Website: crate-barrel
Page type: account-selection
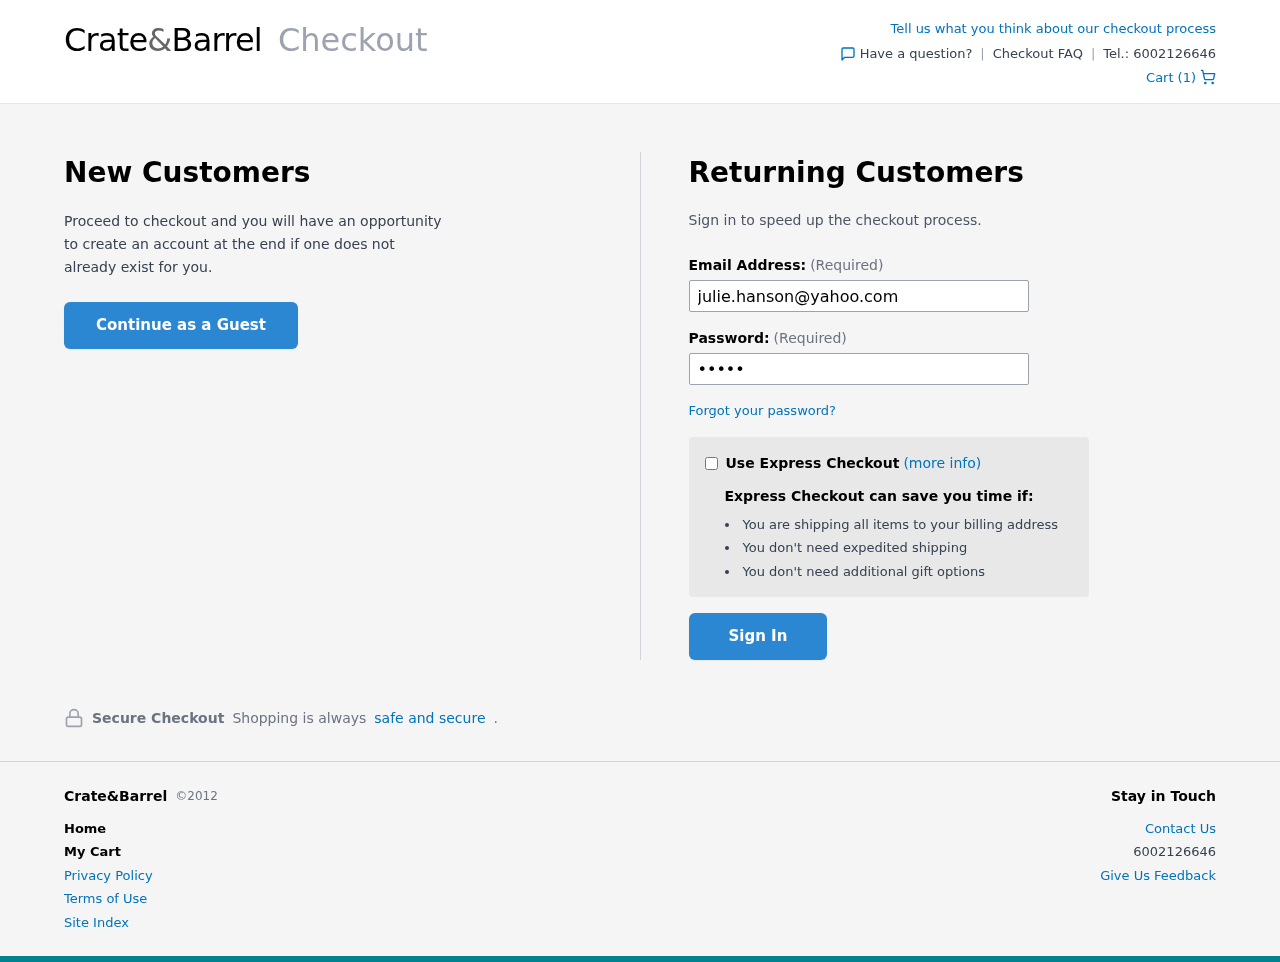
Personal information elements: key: PII_EMAIL
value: julie.hanson@yahoo.com
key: PII_PHONE
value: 6002126646
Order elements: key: ORDER_NUM_ITEMS
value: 1